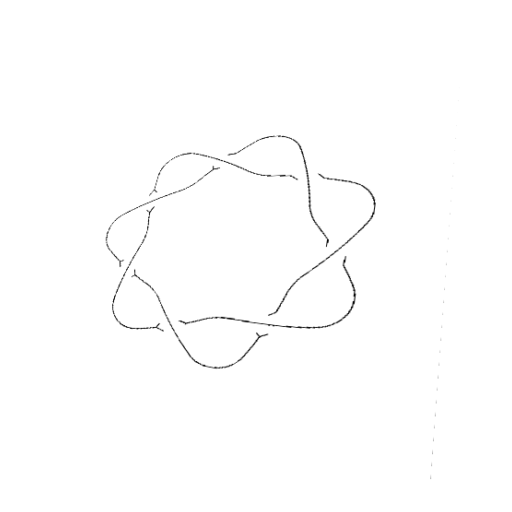
Crossing number: 7